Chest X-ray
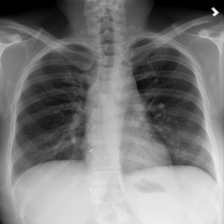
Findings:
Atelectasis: negative
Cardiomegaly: negative
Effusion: negative
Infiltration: negative
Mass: negative
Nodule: negative
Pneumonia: negative
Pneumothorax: negative
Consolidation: negative
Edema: negative
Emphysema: negative
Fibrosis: negative
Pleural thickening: negative
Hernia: negative